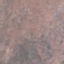
Label: HerbaceousVegetation